Question: I'm currently exploring threading implementation in C# WinForms and I created this simple app:
I'm just wondering why the memory usage of this app keeps growing after I start, stop, start, and stop again the application. I'm having a thought that my thread instance doesn't really terminate or abort when I press the stop button. Please consider my code below, and any help or suggestions will be greatly appreciated.

'''
using System;
using System.Collections.Generic;
using System.ComponentModel;
using System.Data;
using System.Drawing;
using System.Linq;
using System.Text;
using System.Windows.Forms;
using System.Threading;
namespace ThreadingTest
{
public partial class Form1 : Form
{
private delegate void TickerDelegate(string s);
bool stopThread = false;
TickerDelegate tickerDelegate1;
Thread thread1;
public Form1()
{
InitializeComponent();
tickerDelegate1 = new TickerDelegate(SetLeftTicker);
}
private void Form1_Load(object sender, EventArgs e)
{
thread1 = new Thread(new ThreadStart(disp));
thread1.Start();
}
void disp()
{
while (stopThread == false)
{
listBox1.Invoke(tickerDelegate1, new object[] { DateTime.Now.ToString() });
Thread.Sleep(1000);
}
}
private void SetLeftTicker(string s)
{
listBox1.Items.Add(s);
}
private void btnStop_Click(object sender, EventArgs e)
{
stopThread = true;
if (thread1.IsAlive)
{
thread1.Abort();
}
}
private void btnStart_Click(object sender, EventArgs e)
{
stopThread = false;
thread1 = new Thread(new ThreadStart(disp));
thread1.Start();
}
private void btnCheck_Click(object sender, EventArgs e)
{
if (thread1.IsAlive)
{
MessageBox.Show("Is Alive!");
}
}
private void btnClear_Click(object sender, EventArgs e)
{
listBox1.Items.Clear();
}
}
}
'''
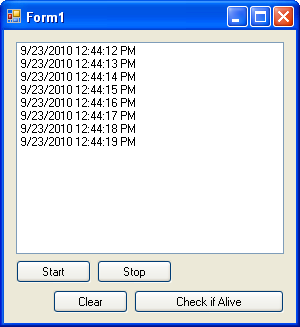
Answer: OK, there are several recommendations:
## Use a Volatile Flag
Make your flag volatile... if you don't, then an update to the flag be seen by the thread.
'''
volatile bool stopThread = false;
'''
## Set to Background
Set the 'IsBackground' property to true: it forces the thread to be terminated if the application exits, otherwise you may get a "ghost thread" which exists even after the application has closed.
'''
thread1.IsBackground = true;
thread1.Start();
'''
If the thread just started sleeping, then you will abort it even before it has had a chance to read the flag... furthermore you don't want to use 'Abort' because:
> ...if one thread calls Abort on another
thread, the abort interrupts whatever
code is running. There is a chance the
thread could abort while a finally
block is running, in which case the
finally block is aborted. There is
also a chance that a static
constructor could be aborted. In rare
cases, this might prevent instances of
that class from being created in that
application domain.
## Use Interrupt instead of Abort
So instead of using abort, I would recommend that you call 'Interrupt' and you handle the exception inside the thread:
'''
private void btnStop_Click(object sender, EventArgs e)
{
// have another method for re-use
StopThread();
}
private void StopThread()
{
stopThread = true;
// the time out is 100 ms longer than the thread sleep
thread1.Join(1100);
// if the thread is still alive, then interrupt it
if(thread1.IsAlive)
{
thread1.Interrupt();
}
}
'''
## Don't "Leak" Threads
You're leaking threads every time you click the Start button... if 'thread1' is already assigned a thread and you assign thread to it, then the previous one will continue to exist. You need to stop the previous thread before you start another one.
'''
private void btnStart_Click(object sender, EventArgs e)
{
// stop the previous thread
StopThread();
// create a new thread
stopThread = false;
thread1 = new Thread(new ThreadStart(disp));
thread1.IsBackground = true;// set it to background again
thread1.Start();
}
'''
## Handle the Interrupt
Finally, you need to handle the interrupts in your thread:
'''
void disp()
{
try
{
while (stopThread == false)
{
listBox1.Invoke(tickerDelegate1, new object[] { DateTime.Now.ToString() });
Thread.Sleep(1000);
}
}
catch(ThreadInterruptedException)
{
// ignore the exception since the thread should terminate
}
}
'''
I think that's about it... oh... actually, there is one more thing: ;)